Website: home-depot
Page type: customer-info-address
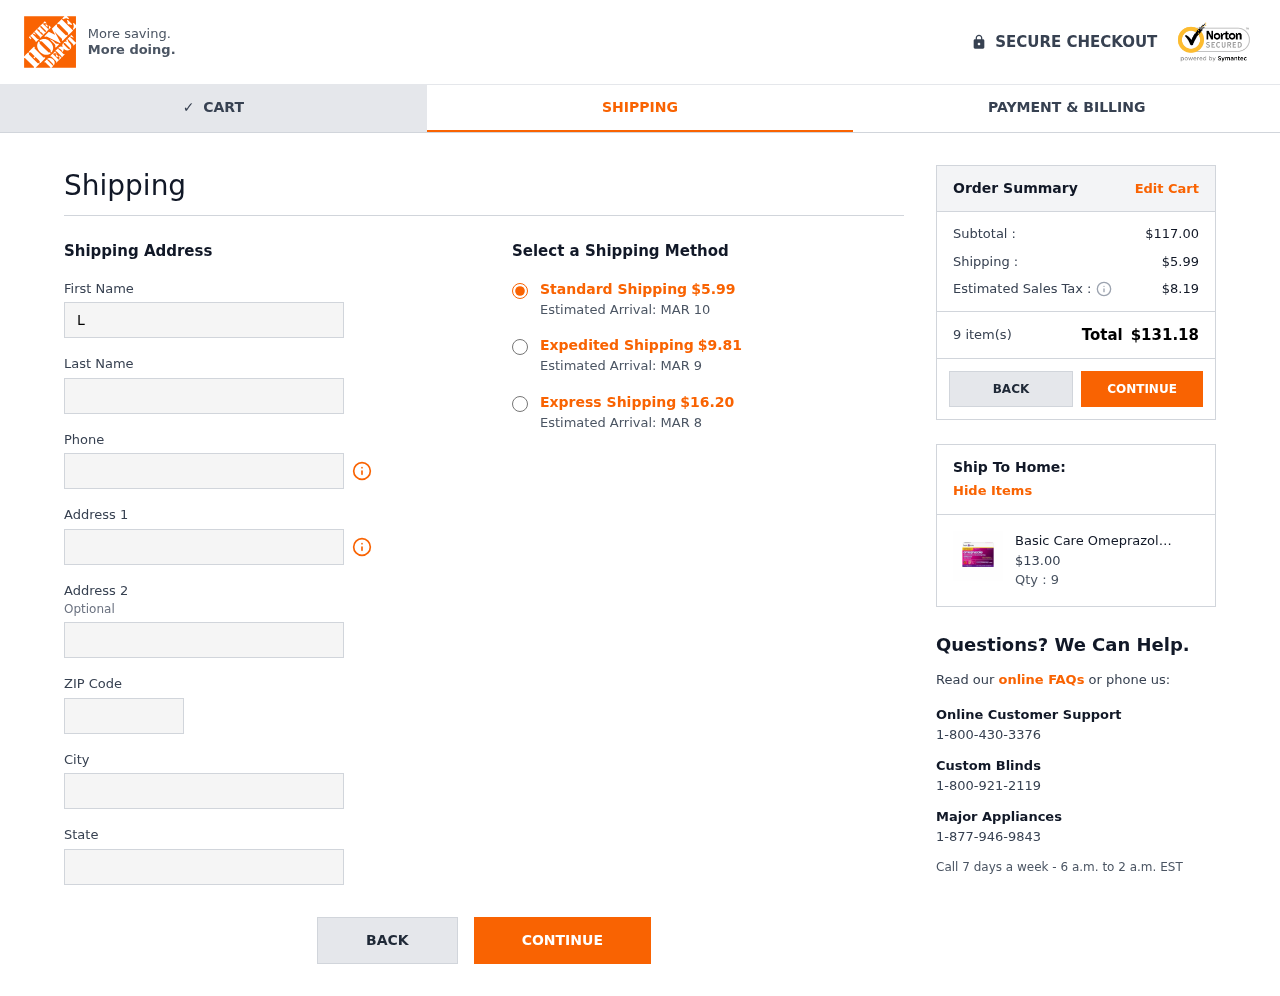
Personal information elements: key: PII_CITY
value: Port Anthonyfort
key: PII_FIRSTNAME
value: Lisa
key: PII_LASTNAME
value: Jenkins
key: PII_PHONE
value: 3227450104
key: PII_POSTCODE
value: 54577
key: PII_STATE
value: Minnesota
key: PII_STREET
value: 9434 Andrew Via
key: PII_STREET2
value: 8799 Stokes Pines
Product elements: key: PRODUCT1_NAME
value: Basic Care Omeprazole Orally Disintegrating Tablets, Strawberry Flavor, 14 Count
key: PRODUCT1_PRICE
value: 13
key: PRODUCT1_QUANTITY
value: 9
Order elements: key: ORDER_SHIPPING_COST
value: $5.99
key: ORDER_DELIVERY_DATE
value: Estimated Arrival: MAR 10
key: ORDER_SHIPPING_COST_EXPEDITED
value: $9.81
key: ORDER_DELIVERY_DATE_EXPEDITED
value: Estimated Arrival: MAR 9
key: ORDER_SHIPPING_COST_EXPRESS
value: $16.20
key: ORDER_DELIVERY_DATE_EXPRESS
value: Estimated Arrival: MAR 8
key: ORDER_SUBTOTAL
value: $117.00
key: ORDER_TAX
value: $8.19
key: ORDER_NUM_ITEMS
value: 9 item(s)
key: ORDER_TOTAL
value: $131.18